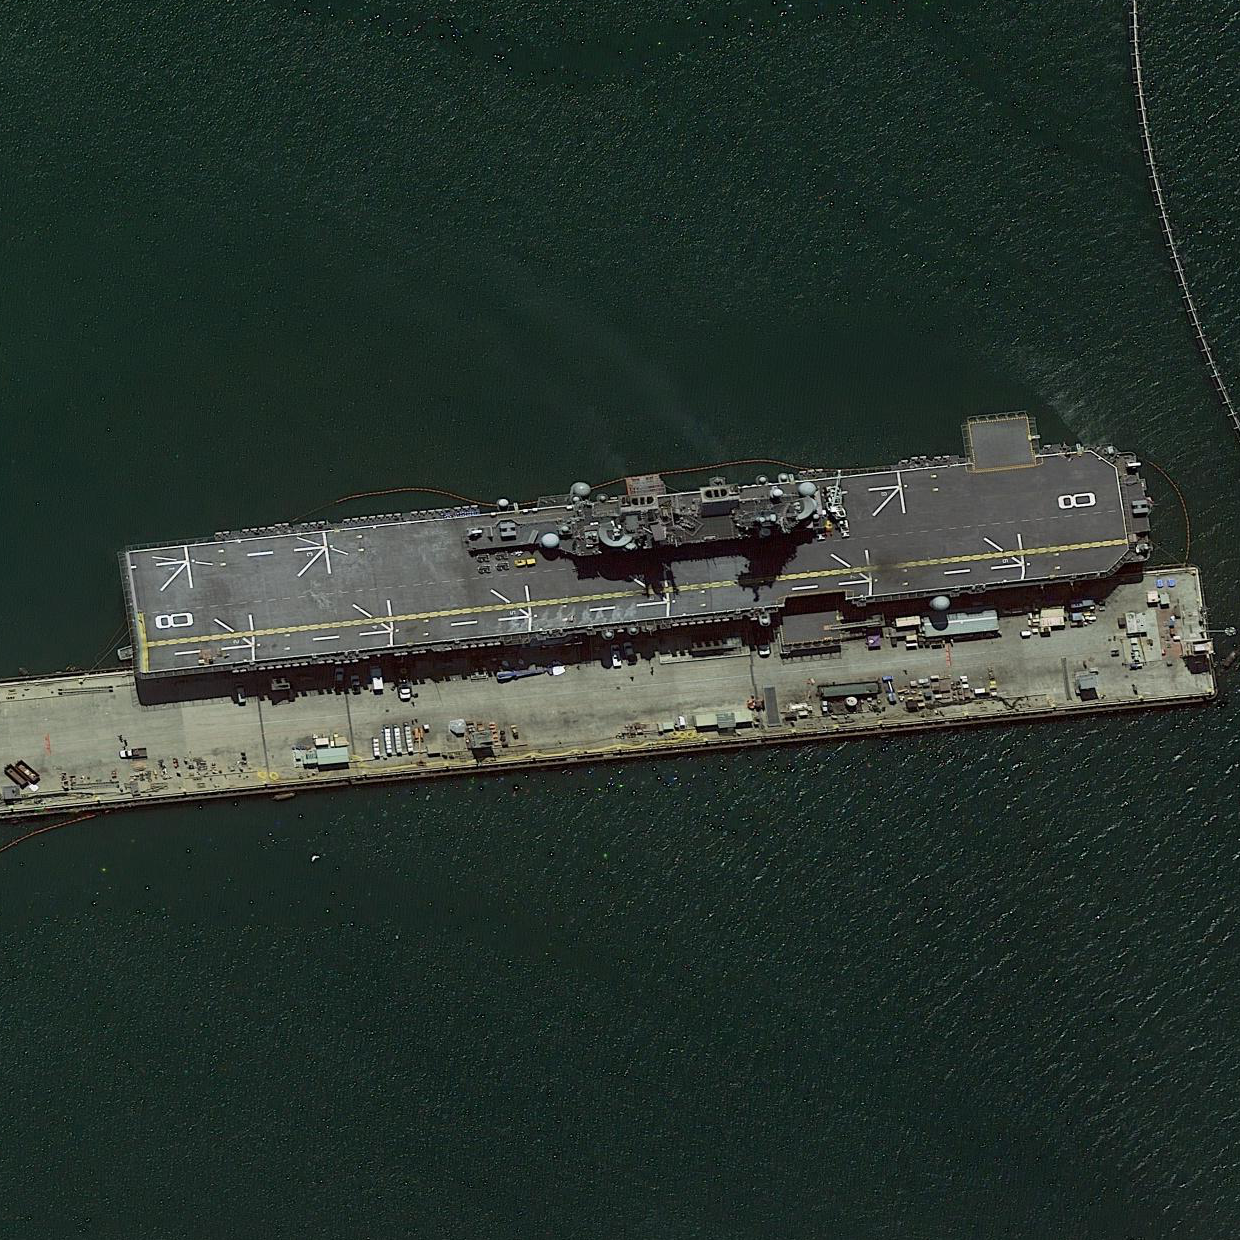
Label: assault